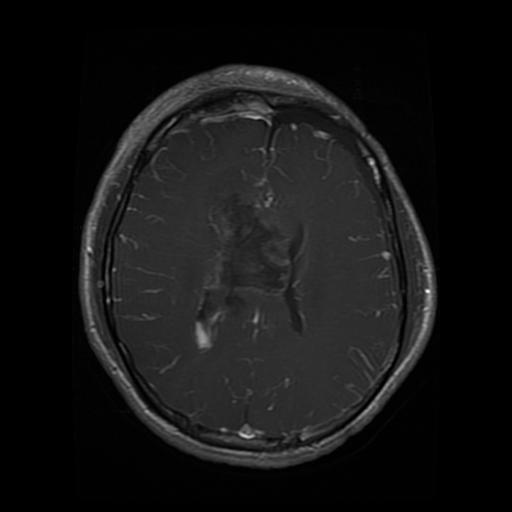
Label: glioma